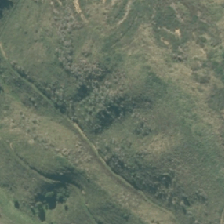
Land cover: low_producing_grassland